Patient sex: F
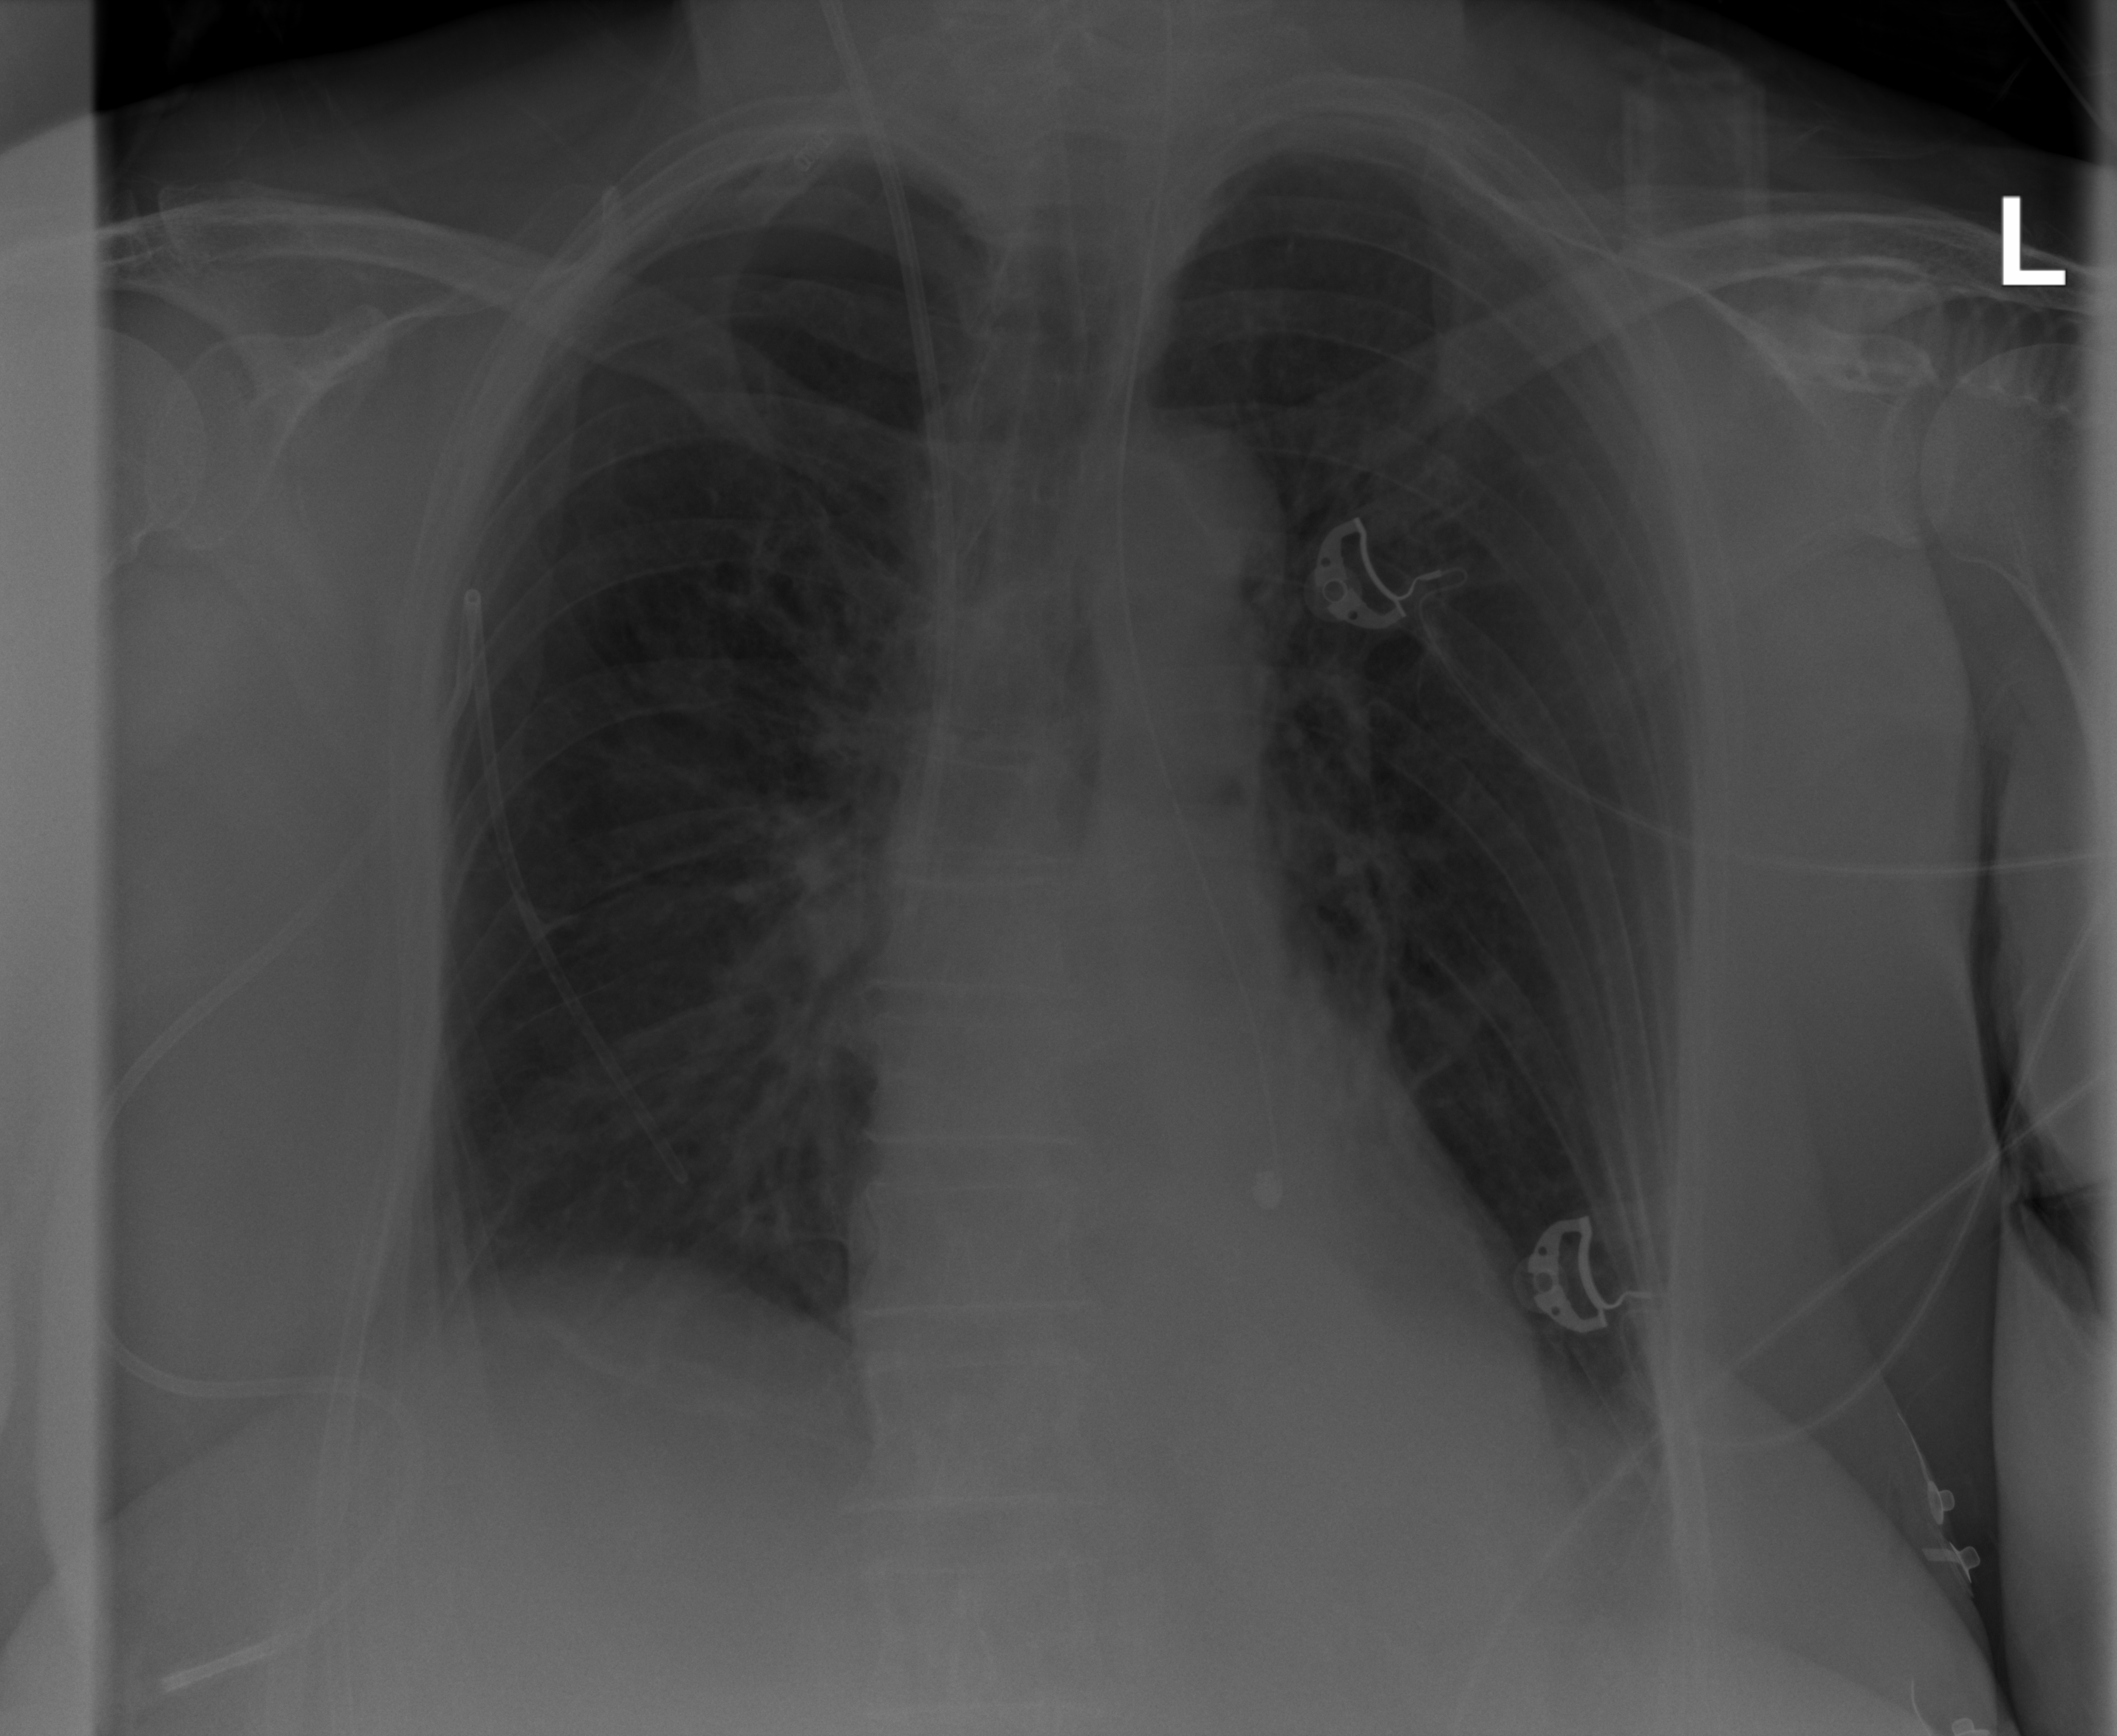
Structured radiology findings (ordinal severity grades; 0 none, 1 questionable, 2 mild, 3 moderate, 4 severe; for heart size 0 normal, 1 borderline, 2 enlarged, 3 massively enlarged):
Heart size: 0
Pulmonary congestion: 2
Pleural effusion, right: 2
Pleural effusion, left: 1
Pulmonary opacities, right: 0
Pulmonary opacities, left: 0
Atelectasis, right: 2
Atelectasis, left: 2